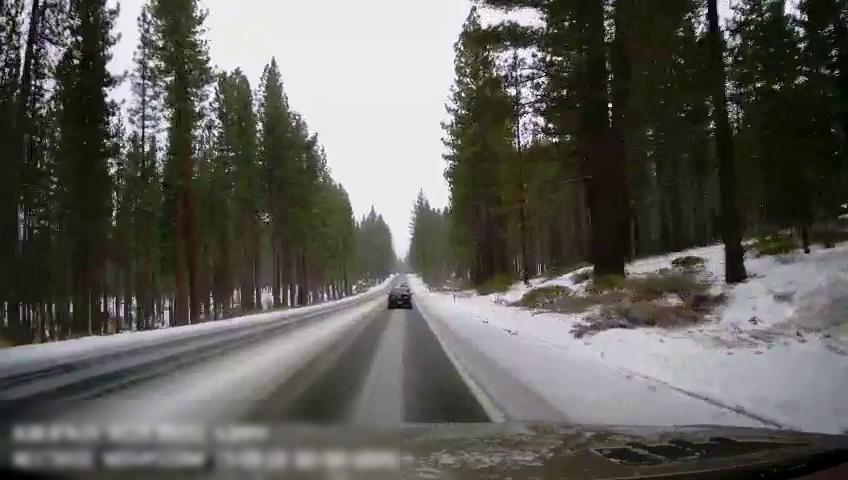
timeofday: Day
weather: Snowy
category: Drivable Space
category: Vehicles | Car
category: Lanes | Current Lane